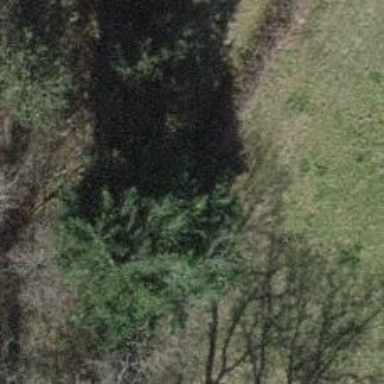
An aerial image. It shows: Hedge barrier.